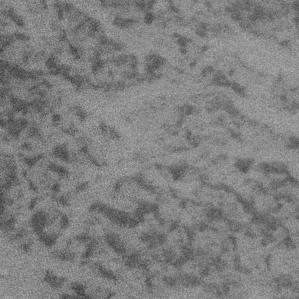
Label: frost